Question: We have two document 'types': 'Post' and 'User':
Typical post:
'''
{
"_id": "<PHONE>",
"Schema": "Post",
"Text": "Hello World! This is a post!",
"IsFeatured": true,
"UserID": "12345345345234234"
}
'''
Typical user:
'''
{
"_id": "12345345345234234",
"Schema": "User",
"Username": "georgepowell"
"PostIds": ["<PHONE>","<PHONE>","<PHONE>", ... ]
}
'''
On a web page that displays a 'Post', the 'Username' for that post (plus whatever other changable information about that user) is displayed alongside the post. Similar to SO:

This is a typical example of a situation where an SQL JOIN would be perfect, but of course CouchDB doesn't support anything like that. Instead we could make a view that indexes both 'User' documents and 'Post' documents on a 'Post''s '_id'. Like this:
'''
function(doc) {
if (doc.Schema = 'Post') {
emit([doc._id, 0], null);
} else if (doc.Schema = 'User') {
foreach (string id in doc.PostIds) // not javascript I know. shhh
emit([id, 1], null);
}
}
'''
which works well, as we can efficiently retrieve all the information we need given a single 'Post''s '_id'.
However, if I want to create a view that lists all the posts where 'IsFeatured == true' along with all the user data, I get stuck!
'''
function(doc) {
if (doc.Schema = 'Post' && doc.IsFeatured) {
emit([doc._id, 0], null);
} else if (doc.Schema = 'User') {
foreach (string id in doc.PostIds)
emit([id, 1], null); // I can't check if the post is featured!
}
}
'''
Have I reached the limit of CouchDB for relational data? or is this kind of indexing possible in CouchDB?
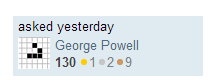
Answer: Since it is a different technology there are trade-offs. And sometimes although things look like they will take more resources (an extra request) in the short-run it can be inconsequential, and in the long-run may give significant scalability, if you need that sort of thing.
CouchDB can handle a lot of different "databases" at the same time, which you can think of as different model spaces. So with the same running instance of CouchDB you could have '/users' and '/posts'. This requires absolutely no additional work on the part of configuration or performance of CouchDB.
This can make your map code more straight forward as you then don't need to have the 'Schema' field and be incorporating it into every map function.
Also, you can (and should) have multiple different map/reduce pairs in a given design view. This is important because if you have two different document "Schema"s 'emit(doc.id, doc.val)' how can you tell which is which for reduce purposes.
A more CouchDB idiomatic way to look at your data would be that you don't save the post_ids on the user. Just the UserID on the Posts, then have a map something like the following for Posts:
'''
(doc) ->
emit([doc.user_id, doc.isFeatured], null);
emit([doc.isFeatured, doc.createdAt], doc.user_id);
'''
Then a request to the view API with arguments like '?start_key=['12345345345234234']&end_key=['12345345345234234',{}]' would get all their posts.
Where one with '?key=['12345345345234234', 1]' would just get their featured posts.
The second emit also gives you ability to quickly get all of the posts that are featured across the whole system sorted by date -- with who made them if you want that data, without getting the whole of the posts sent down the pipe.